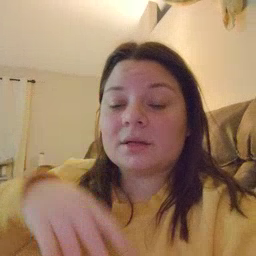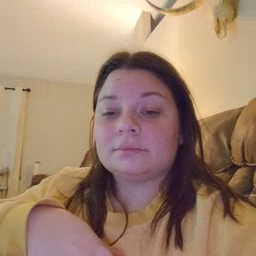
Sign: find